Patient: sex F, age 77
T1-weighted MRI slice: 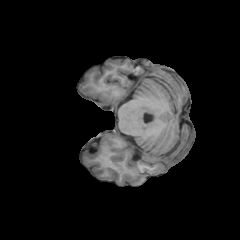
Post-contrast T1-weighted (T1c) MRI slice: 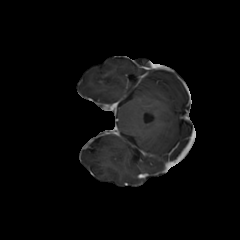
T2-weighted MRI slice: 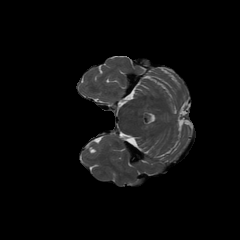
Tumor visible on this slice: no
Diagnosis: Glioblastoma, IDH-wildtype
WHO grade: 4